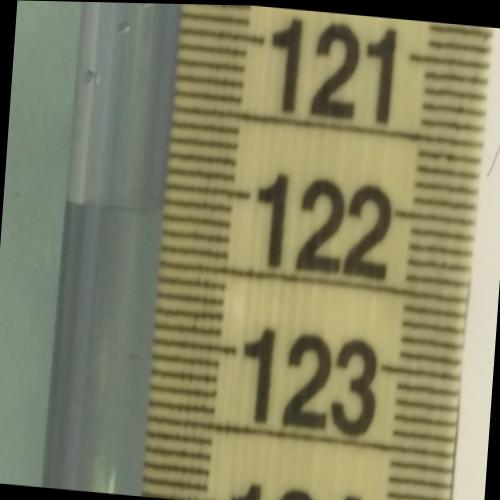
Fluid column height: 122.2 cm